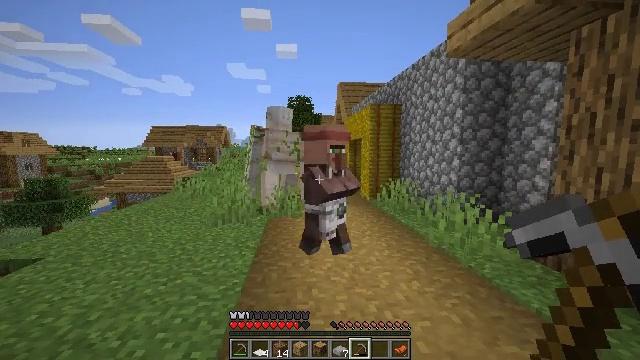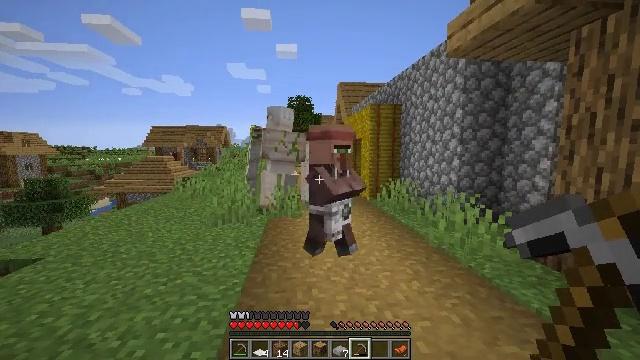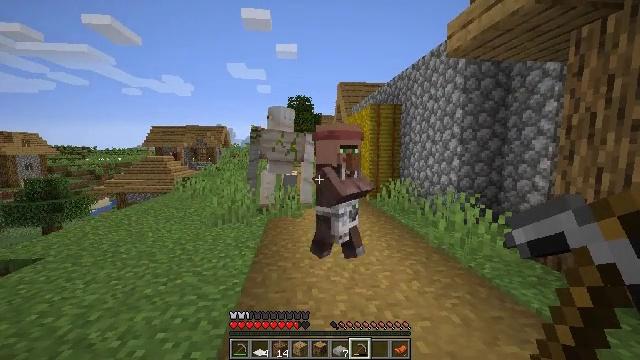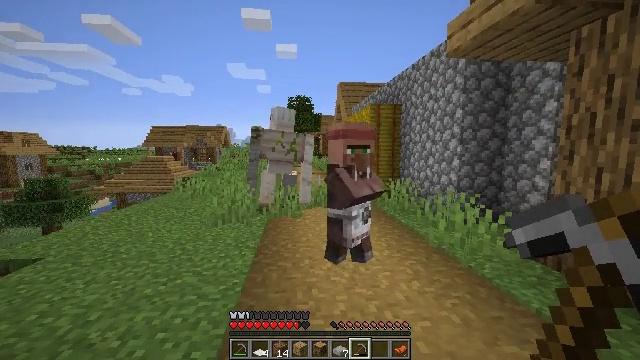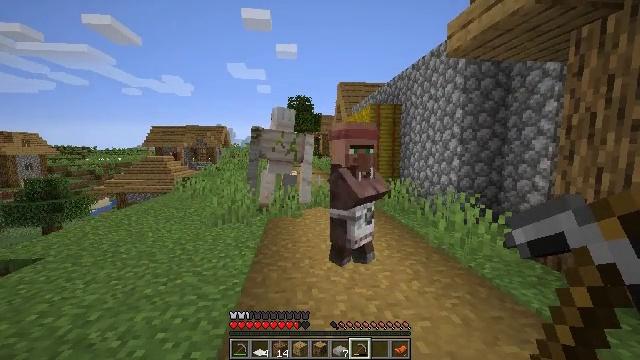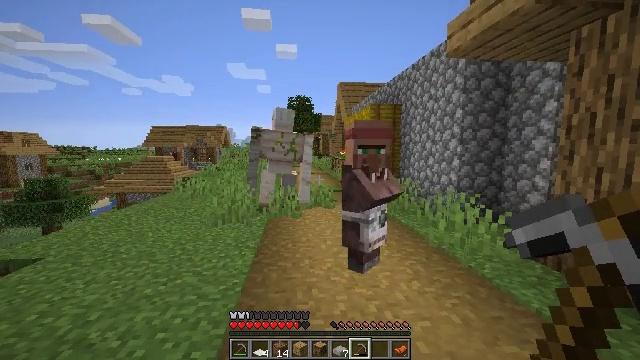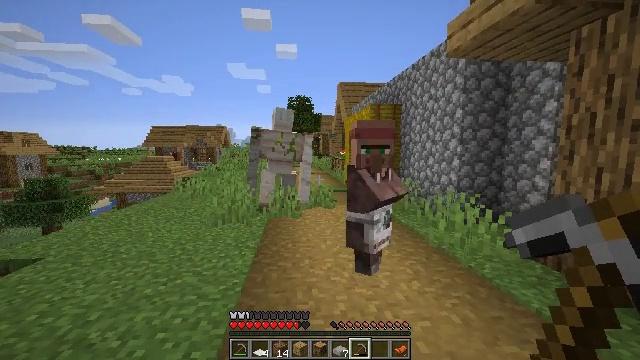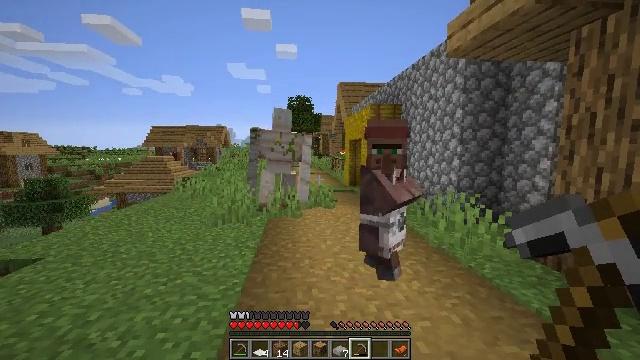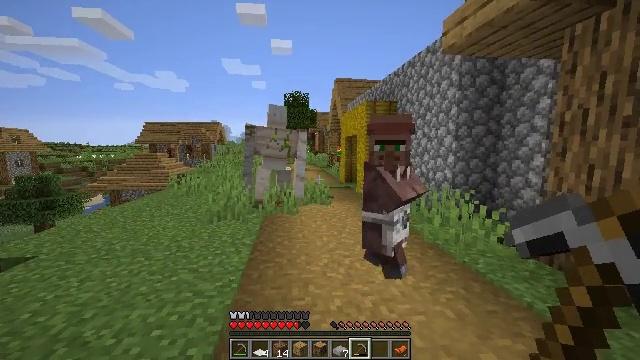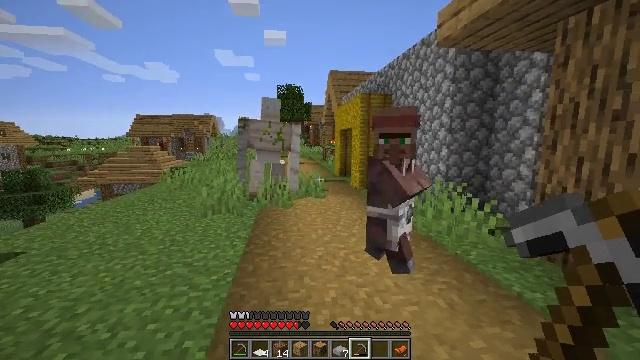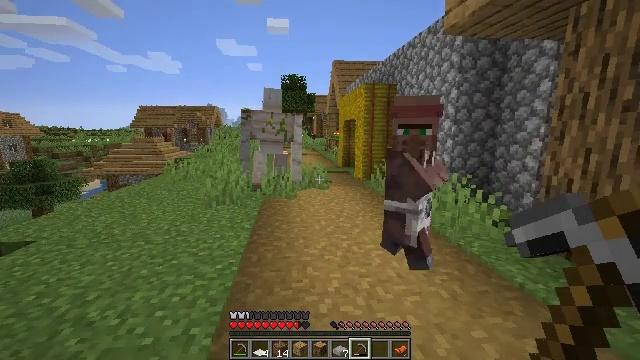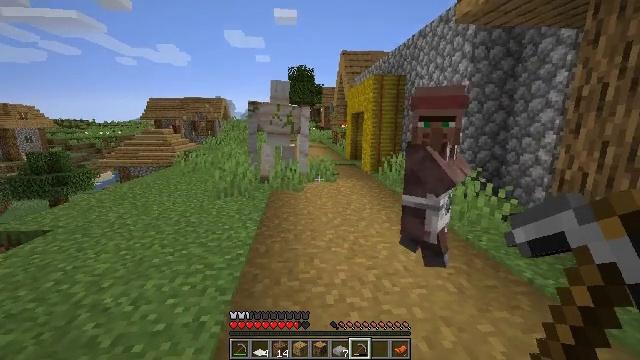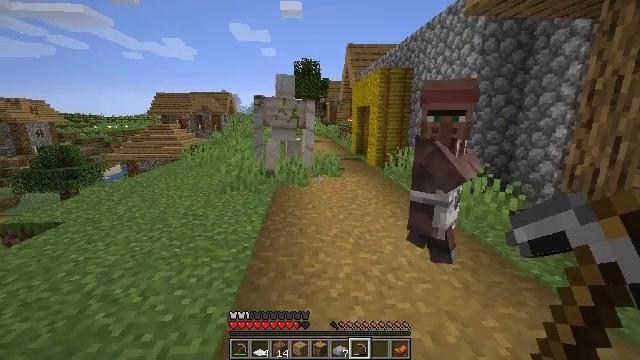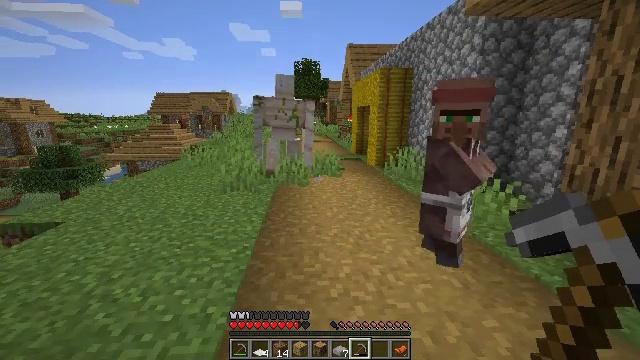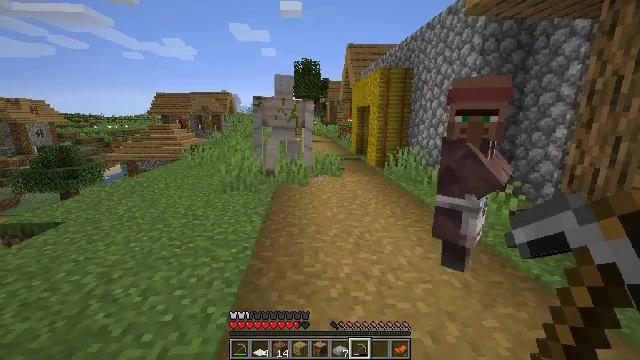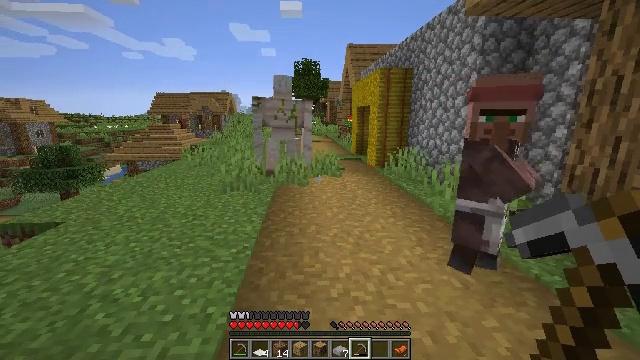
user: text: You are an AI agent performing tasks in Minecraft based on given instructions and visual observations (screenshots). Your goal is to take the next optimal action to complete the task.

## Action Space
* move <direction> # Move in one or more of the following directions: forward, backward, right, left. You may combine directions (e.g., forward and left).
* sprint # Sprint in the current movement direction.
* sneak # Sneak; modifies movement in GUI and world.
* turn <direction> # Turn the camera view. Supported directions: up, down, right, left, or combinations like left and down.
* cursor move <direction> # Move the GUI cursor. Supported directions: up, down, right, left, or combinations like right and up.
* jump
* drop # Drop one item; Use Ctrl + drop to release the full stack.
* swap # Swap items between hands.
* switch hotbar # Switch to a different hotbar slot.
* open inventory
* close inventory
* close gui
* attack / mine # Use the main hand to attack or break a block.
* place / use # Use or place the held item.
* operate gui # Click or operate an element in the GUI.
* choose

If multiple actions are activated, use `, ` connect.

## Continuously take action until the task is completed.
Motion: motion action
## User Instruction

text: Remove the oak stairs to repurpose them.
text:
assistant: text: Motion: no_op
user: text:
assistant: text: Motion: no_op
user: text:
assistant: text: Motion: no_op
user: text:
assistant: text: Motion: no_op
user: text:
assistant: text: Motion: no_op
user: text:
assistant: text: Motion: no_op
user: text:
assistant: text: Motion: no_op
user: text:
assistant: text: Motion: no_op
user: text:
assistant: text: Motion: turn right and down
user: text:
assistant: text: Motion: turn down
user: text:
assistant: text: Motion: turn left and down
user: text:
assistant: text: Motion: turn left and down
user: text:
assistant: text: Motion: no_op
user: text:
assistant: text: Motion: no_op
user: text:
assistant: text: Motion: no_op
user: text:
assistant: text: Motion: no_op
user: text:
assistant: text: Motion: no_op
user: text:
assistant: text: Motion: no_op
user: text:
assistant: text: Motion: no_op
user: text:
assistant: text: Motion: no_op
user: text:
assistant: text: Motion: no_op
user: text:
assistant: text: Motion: no_op
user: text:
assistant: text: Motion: no_op
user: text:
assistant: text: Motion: no_op
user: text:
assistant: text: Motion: no_op
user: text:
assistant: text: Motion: no_op
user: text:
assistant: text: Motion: no_op
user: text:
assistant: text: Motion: no_op
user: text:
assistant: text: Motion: no_op
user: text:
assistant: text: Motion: no_op